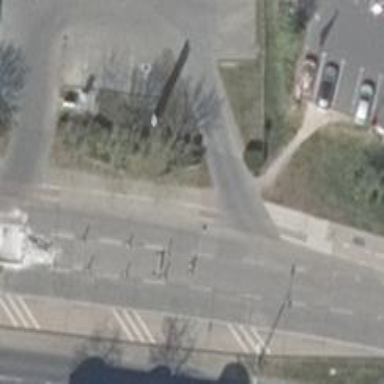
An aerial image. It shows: Concrete path with concrete cycleway and sidewalk.